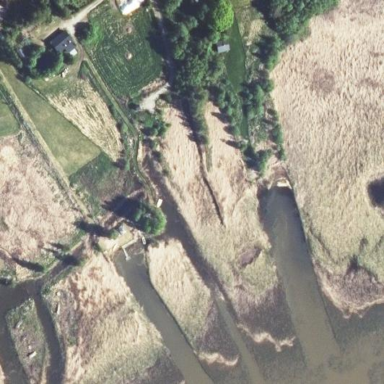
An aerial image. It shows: Wetland area dominated by reedbeds.